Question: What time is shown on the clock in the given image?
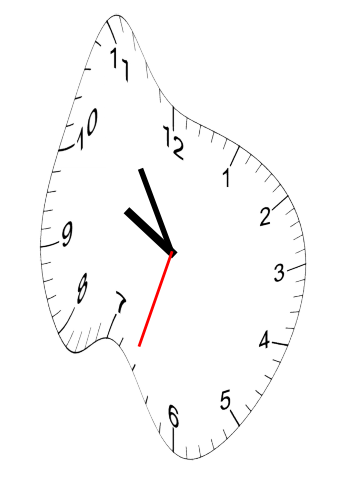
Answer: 09:54:33